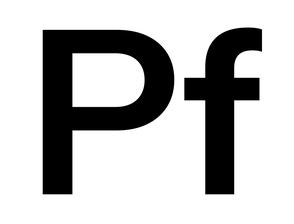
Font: InstrumentSans_SemiBold